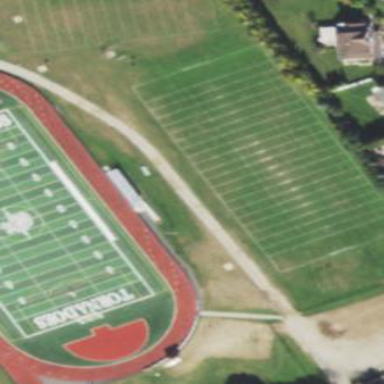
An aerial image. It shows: American football pitch.